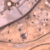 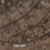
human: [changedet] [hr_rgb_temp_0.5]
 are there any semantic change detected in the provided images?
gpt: Some new buildings were added in the residential area.